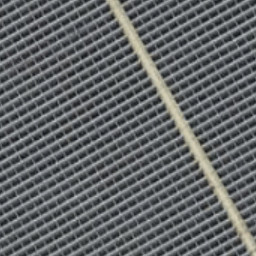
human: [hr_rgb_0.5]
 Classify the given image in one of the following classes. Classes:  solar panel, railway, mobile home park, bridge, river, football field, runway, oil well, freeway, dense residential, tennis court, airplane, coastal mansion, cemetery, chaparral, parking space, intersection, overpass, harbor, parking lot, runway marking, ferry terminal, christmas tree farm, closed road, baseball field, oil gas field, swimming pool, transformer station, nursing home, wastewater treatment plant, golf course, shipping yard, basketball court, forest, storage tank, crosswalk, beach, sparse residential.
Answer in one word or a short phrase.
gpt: solar panel